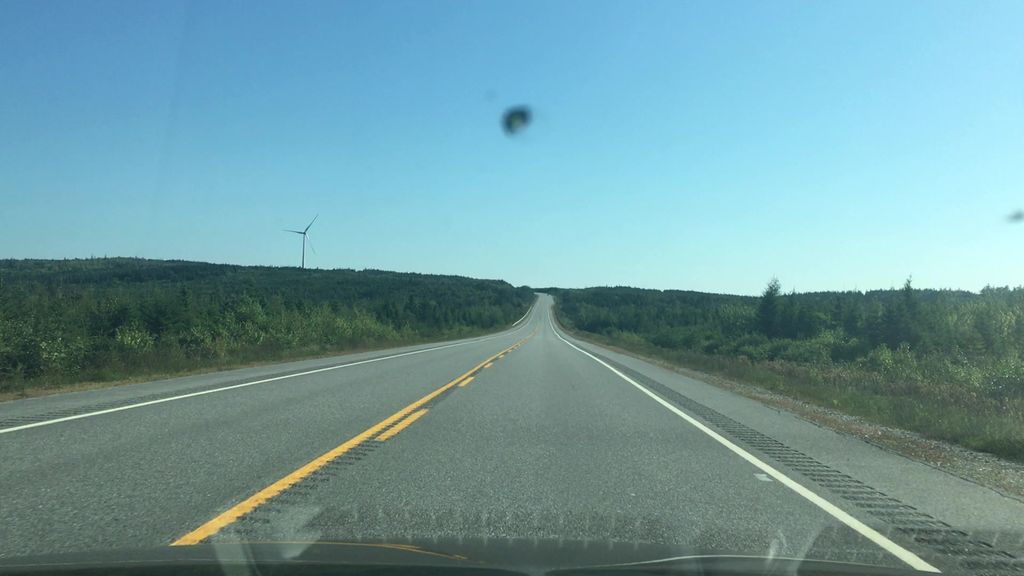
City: halifax